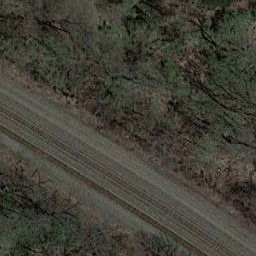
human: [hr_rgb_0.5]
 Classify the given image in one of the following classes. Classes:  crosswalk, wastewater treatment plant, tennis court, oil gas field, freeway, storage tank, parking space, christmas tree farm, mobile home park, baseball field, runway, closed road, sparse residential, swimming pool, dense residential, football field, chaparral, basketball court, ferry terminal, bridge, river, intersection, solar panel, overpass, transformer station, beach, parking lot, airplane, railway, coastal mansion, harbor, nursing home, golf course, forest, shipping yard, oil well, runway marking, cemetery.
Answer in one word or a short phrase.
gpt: railway